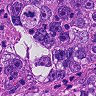
Metastatic tissue present: yes